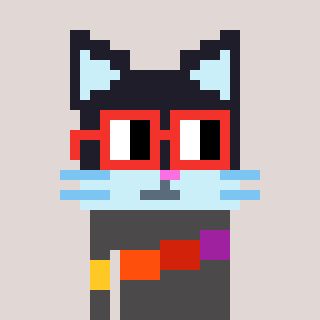
a pixel art character with square red glasses, a cat-shaped head and a grayscale-colored body on a warm background